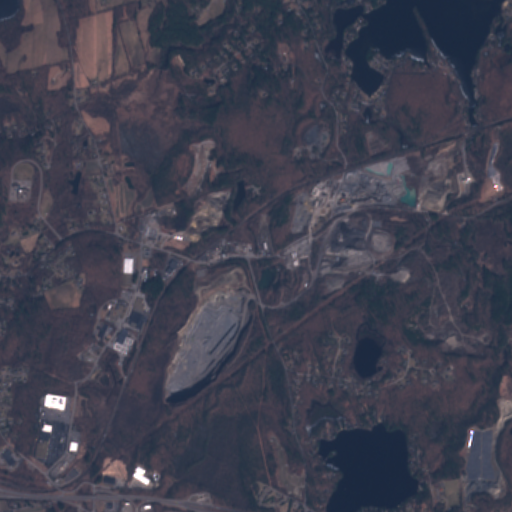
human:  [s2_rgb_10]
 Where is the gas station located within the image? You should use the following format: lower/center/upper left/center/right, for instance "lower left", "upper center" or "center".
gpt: The gas station is located in the center left of the image.
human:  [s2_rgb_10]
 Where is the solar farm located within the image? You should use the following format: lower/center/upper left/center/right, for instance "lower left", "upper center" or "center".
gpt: The solar farm is located in the upper right of the image.
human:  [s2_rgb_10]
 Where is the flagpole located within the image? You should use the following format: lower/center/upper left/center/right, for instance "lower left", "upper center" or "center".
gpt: The flagpole is located in the lower left of the image.
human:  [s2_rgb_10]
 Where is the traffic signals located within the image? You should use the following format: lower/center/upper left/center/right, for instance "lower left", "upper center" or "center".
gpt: The traffic signals is located in the lower left of the image.
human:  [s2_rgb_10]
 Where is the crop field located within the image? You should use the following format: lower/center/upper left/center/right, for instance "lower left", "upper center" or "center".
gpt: There is no crop field in the image.